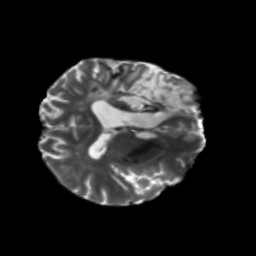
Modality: T2w
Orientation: axial
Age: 60
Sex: male
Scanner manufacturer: siemens
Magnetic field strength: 3 T
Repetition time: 5.47 s
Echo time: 0.0854 s